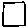
Label: square